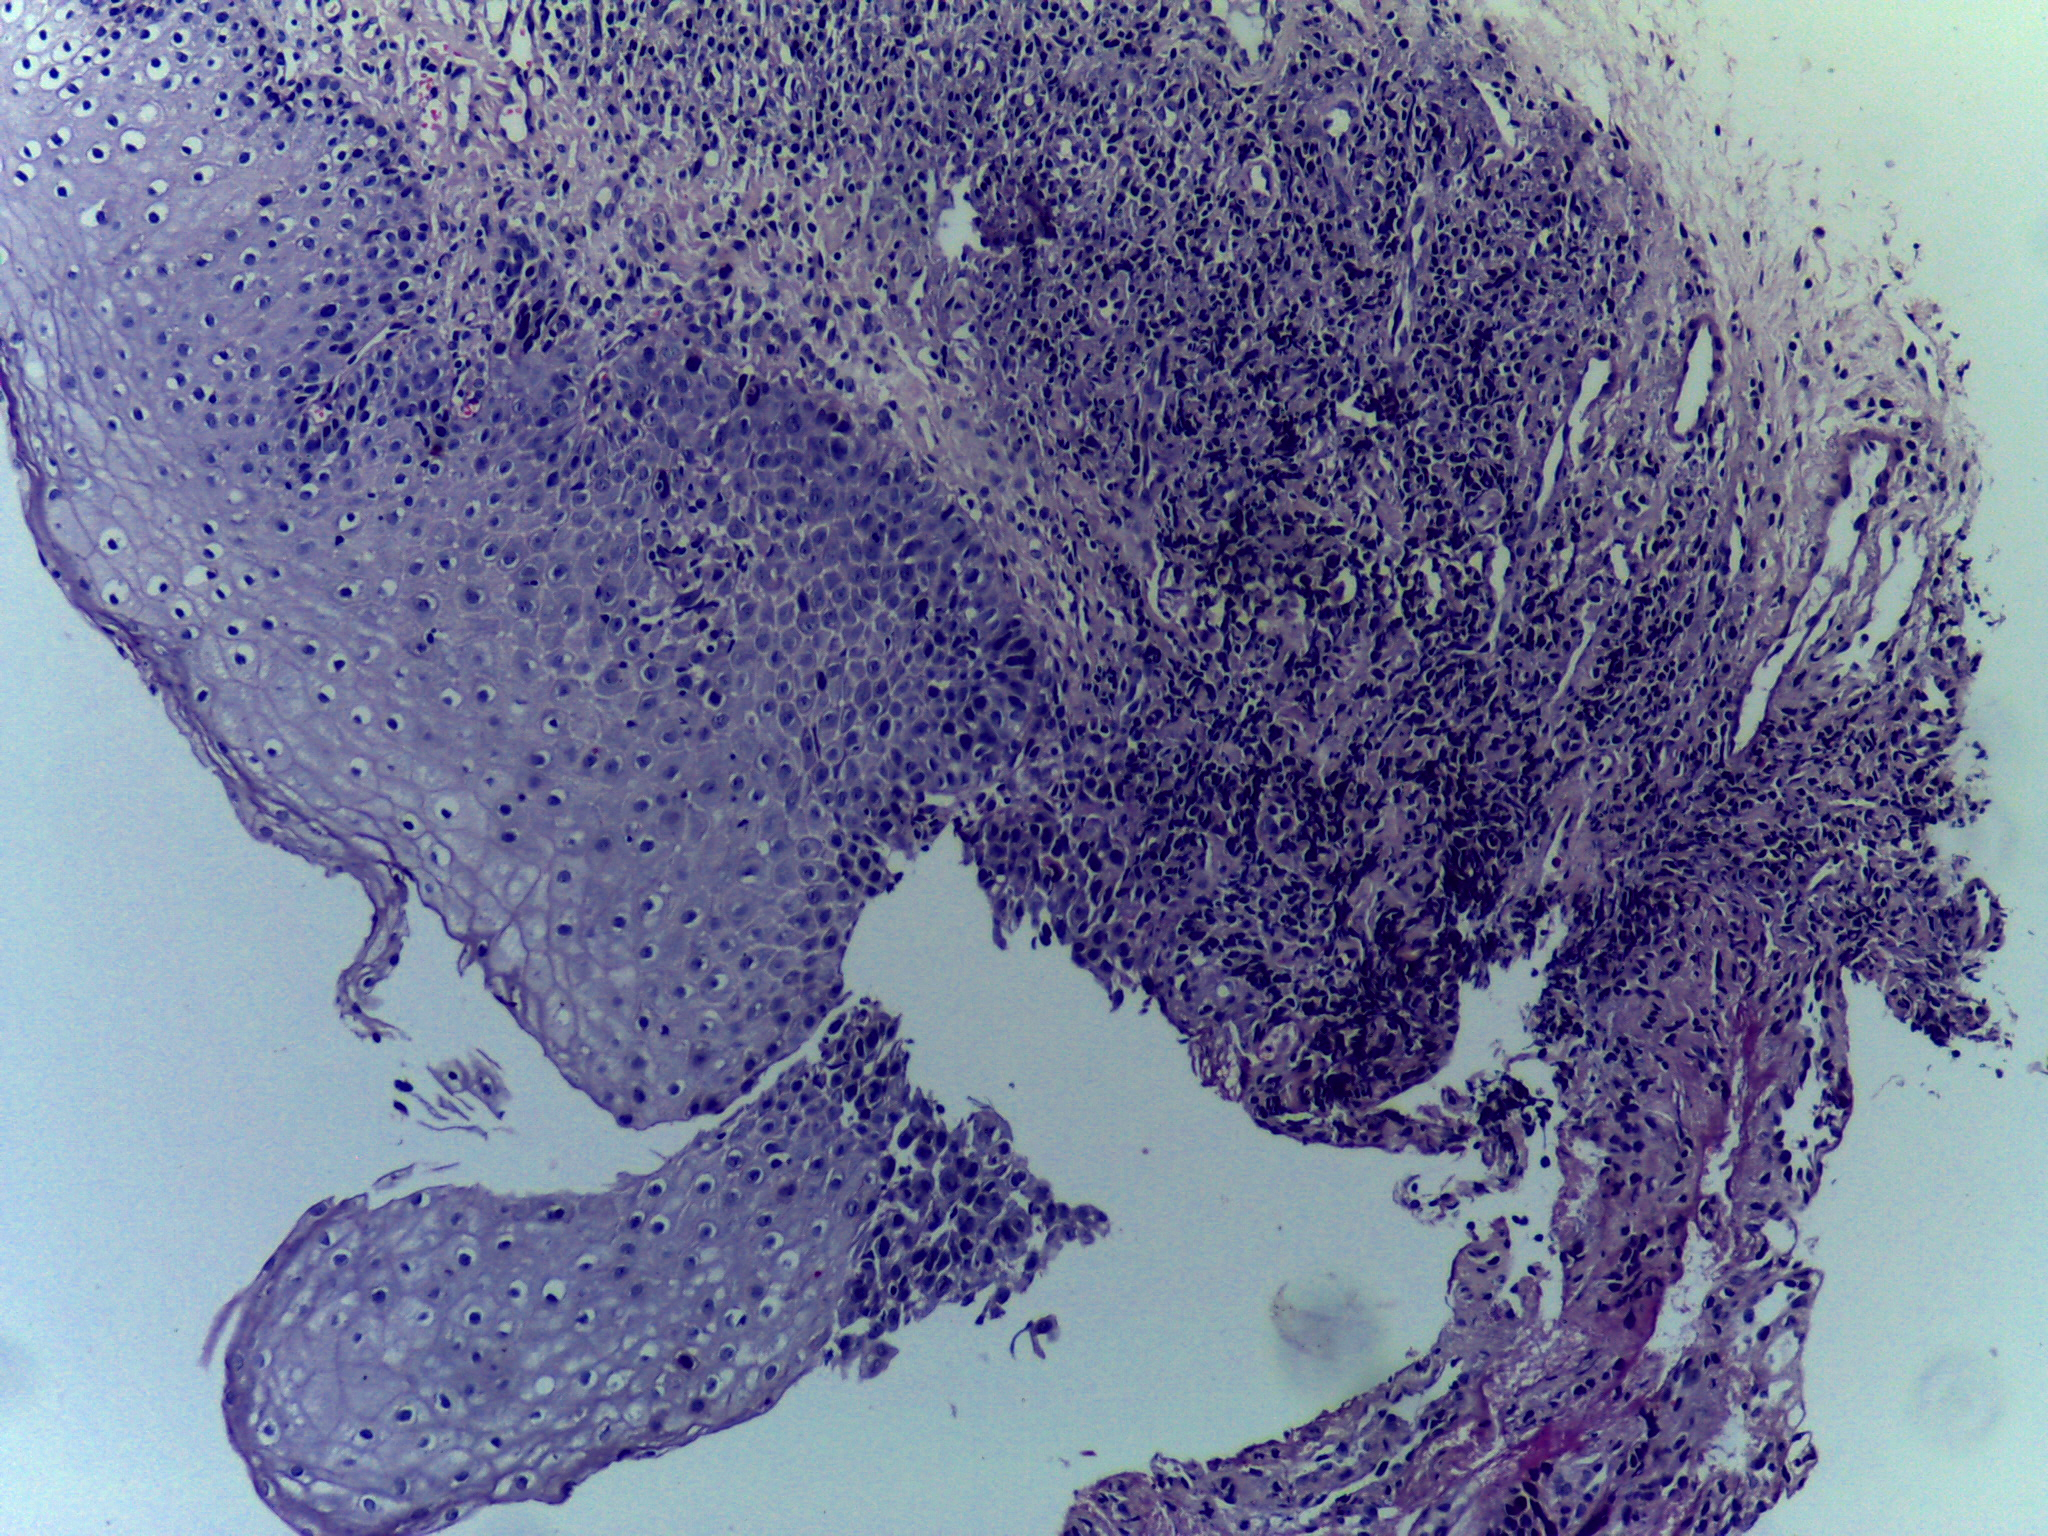
Diagnosis: OSCC